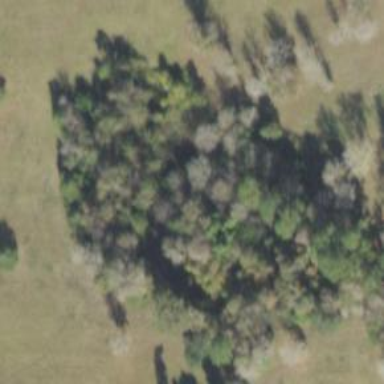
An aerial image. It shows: Mixed leaf woodland.